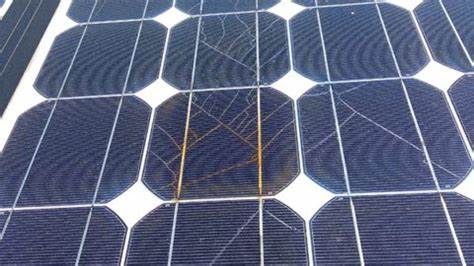
Label: Electrical-damage